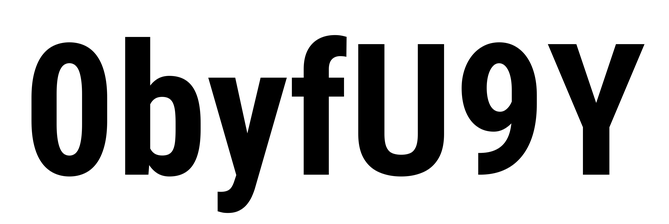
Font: Roboto_Condensed_Bold